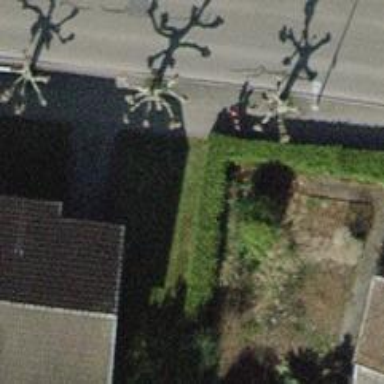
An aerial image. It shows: Hedge acting as barrier.